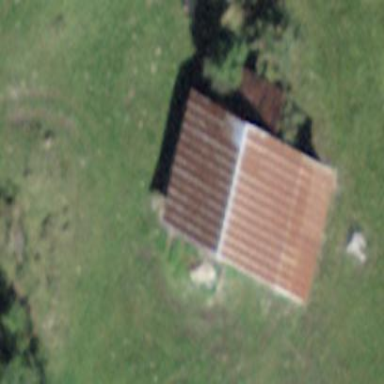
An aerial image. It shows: Barn.